Question: I am working on a cross-platform mobile game for Android and iOS devices. I am using Adobe Flash with AIR and AS3 to code the game. I am drawing my character, obstacles, and backgrounds in Adobe Illustrator. The canvas in Flash is set to 960x640. The character was intended to be 1/3 of the screen height so around 213 pixels high. I designed the character in Adobe Illustrator to be somewhere around 900 pixels high. When I imported the character into Flash I animated him, instantiated him using var player:Player = new Player(), and scaled him down to size using the scaleX and scaleY properties. I tested it out on the desktop and Android phone and it looked wonderful. However, when I tested it out on an iPhone, the player was unacceptably pixelated around the edges. I figured the fact that I drew the animation much larger than the intended height must be the problem, so I redrew the player to exactly 213 pixels high and retested on the iPhone without any improvement in the quality of the animation. I also tried converting the MovieClip to a Bitmap vector explained <URL> but that also had no effect on the quality of the animation.

At this point, I am at a loss. Does anyone have any suggestions on how to avoid this pixelation issue that I am experiencing when going from Adobe Illustrator to Flash to the iPhone?
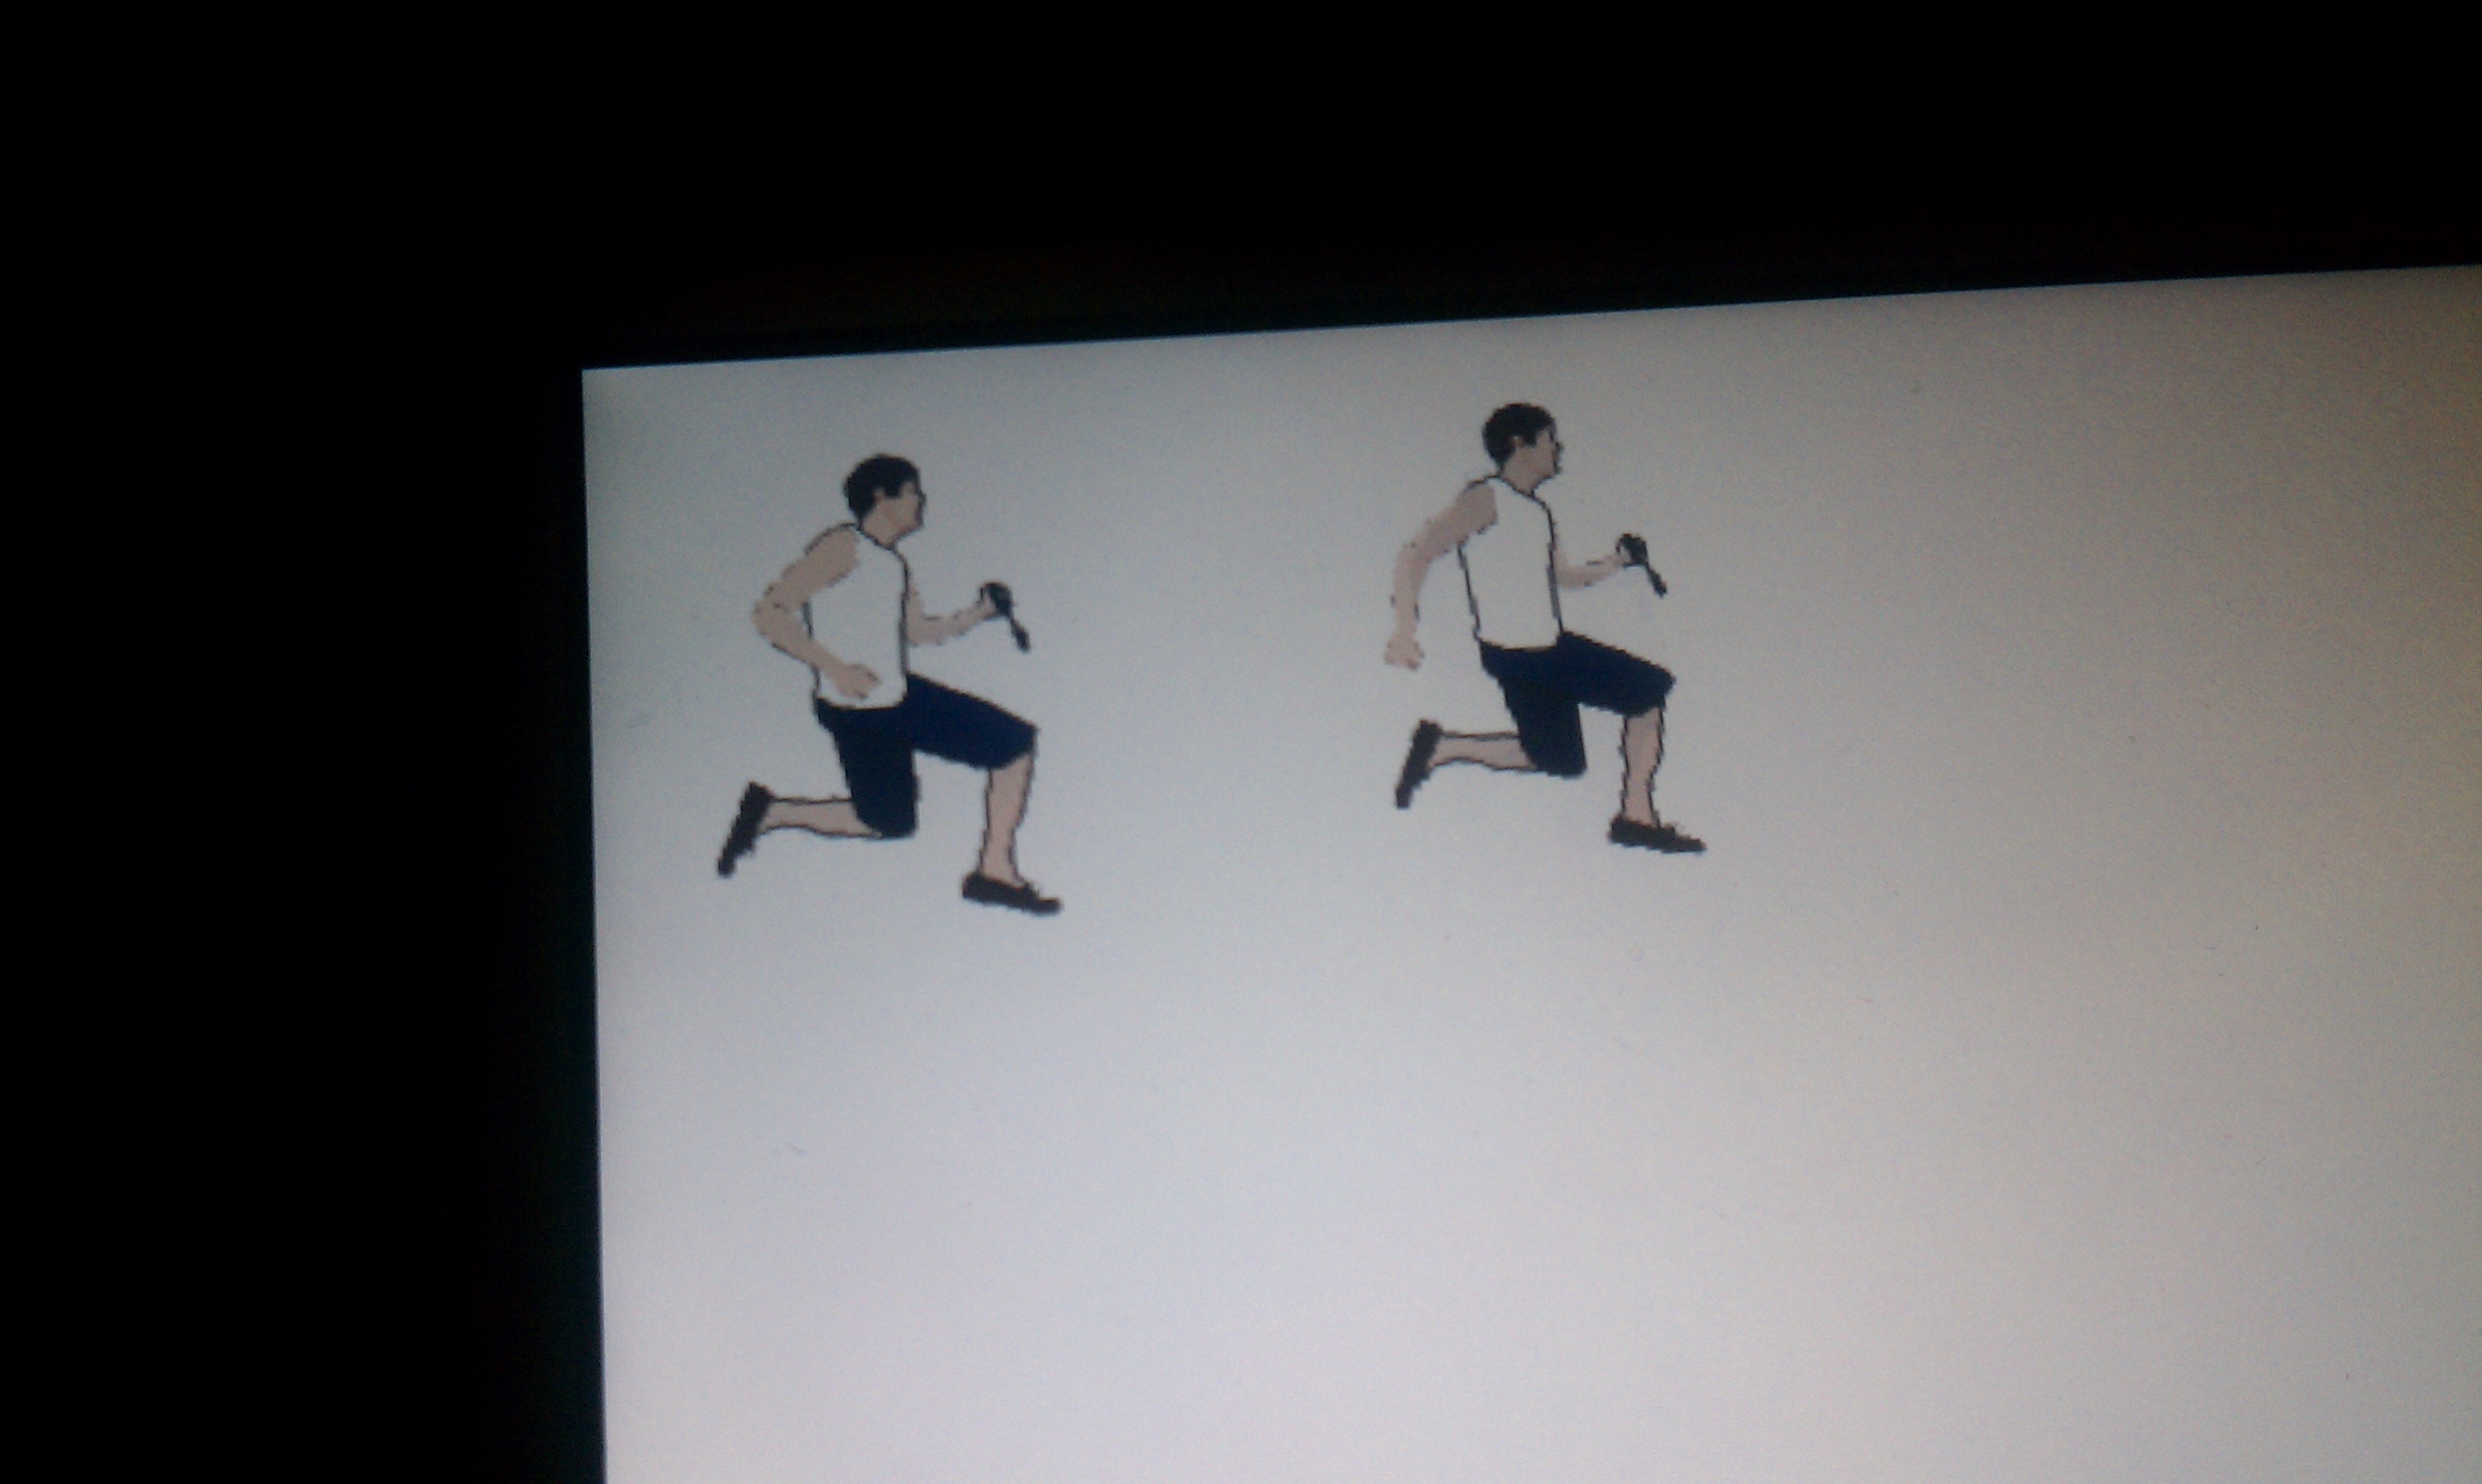
Answer: For a more optimised iPhone route you might want to consider creating your animation as a set of bitmap graphics, i.e. create them as png files using PhotoShop at the size you want them to be displayed at.
By doing this you'll save CPU activity in having Flash create smoothed bitmaps